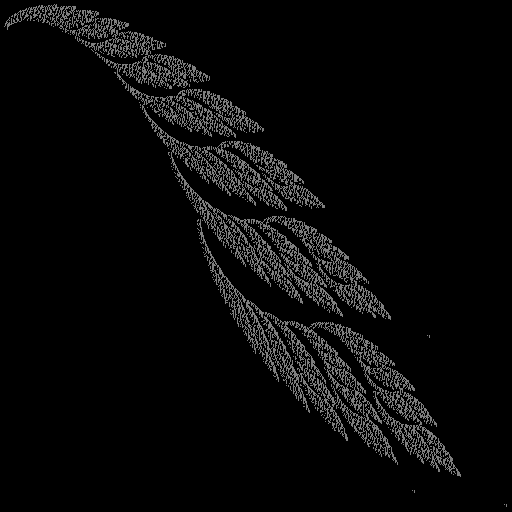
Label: snail